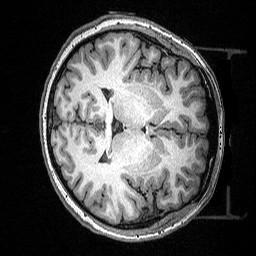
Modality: T1w
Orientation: axial
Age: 21
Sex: female
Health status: healthy
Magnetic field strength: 3 T
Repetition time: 2.53 s
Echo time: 0.00331 s